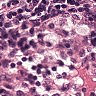
Metastatic tissue present: no